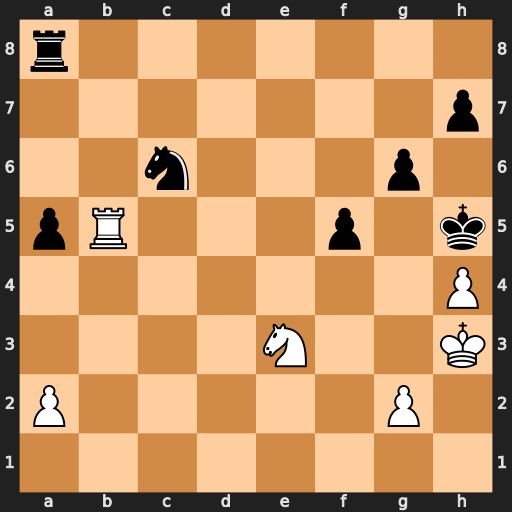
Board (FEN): r7/7p/2n3p1/pR3p1k/7P/4N2K/P5P1/8
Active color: w
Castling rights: -
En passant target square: -
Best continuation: g4+ Kh6 Rb7